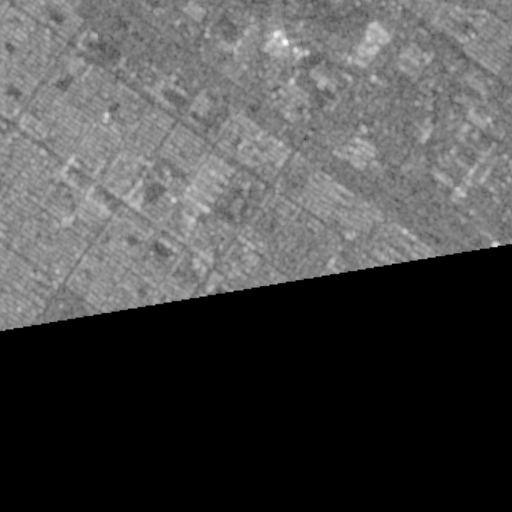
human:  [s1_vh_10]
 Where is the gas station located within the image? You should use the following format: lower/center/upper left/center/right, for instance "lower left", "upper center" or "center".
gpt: The gas station is located in the upper right of the image.
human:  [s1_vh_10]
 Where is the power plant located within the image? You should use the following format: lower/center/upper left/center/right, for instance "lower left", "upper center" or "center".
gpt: The power plant is located in the upper right of the image.
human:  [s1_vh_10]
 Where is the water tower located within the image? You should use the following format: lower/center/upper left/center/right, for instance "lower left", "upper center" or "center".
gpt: The water tower is located in the center right of the image.
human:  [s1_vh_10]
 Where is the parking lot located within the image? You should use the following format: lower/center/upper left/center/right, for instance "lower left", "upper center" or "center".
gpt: There is no parking lot in the image.

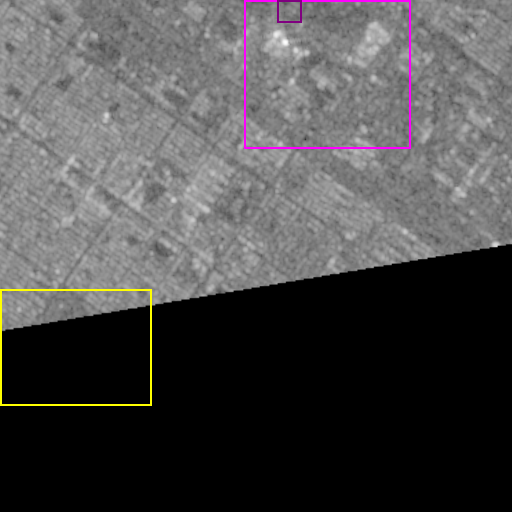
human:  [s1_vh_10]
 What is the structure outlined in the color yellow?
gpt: The structure outlined in yellow is a park.
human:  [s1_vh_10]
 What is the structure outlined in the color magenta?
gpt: The structure outlined in magenta is a power plant.
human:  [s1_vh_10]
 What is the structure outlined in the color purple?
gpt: The structure outlined in purple is a power substation.
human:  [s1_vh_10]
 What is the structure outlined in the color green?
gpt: There is no green outline.